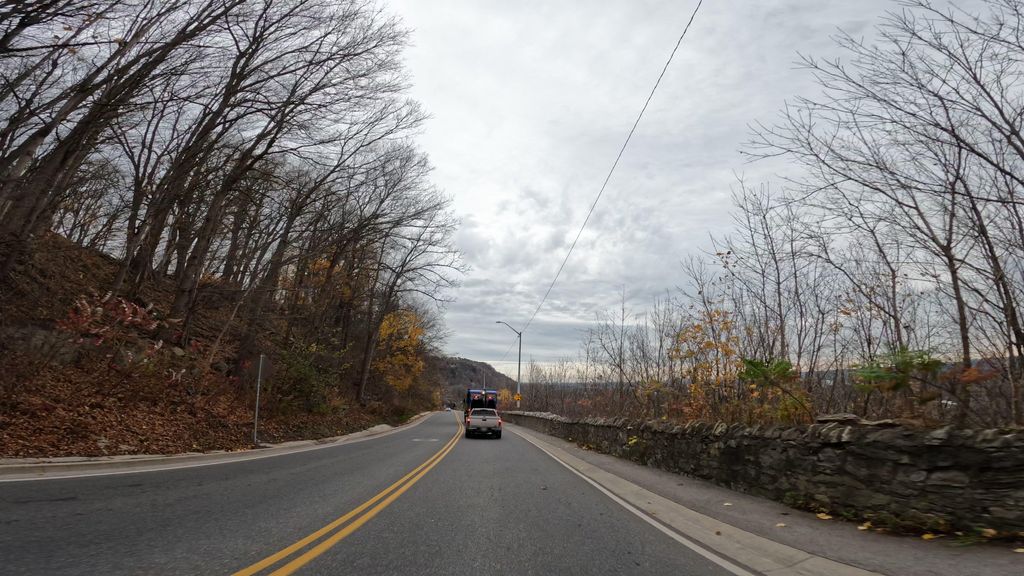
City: hamilton